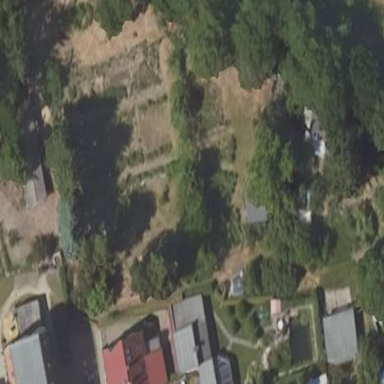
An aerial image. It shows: Garden area designated for leisure land.